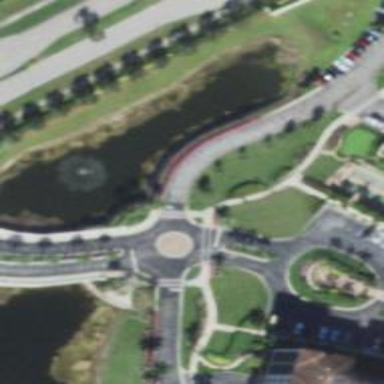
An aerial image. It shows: Mini roundabout on the road.